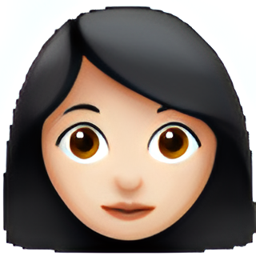
Name: woman
Emoji: 👩🏻
Group: People & Body
Sub-group: person